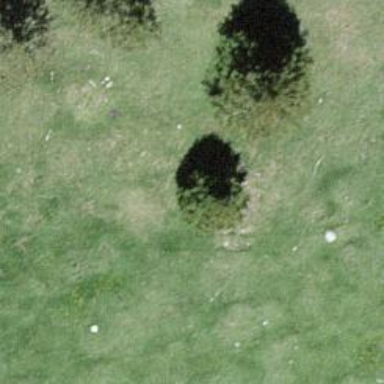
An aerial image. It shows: Needle-leaved tree in nature.